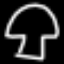
Label: mushroom